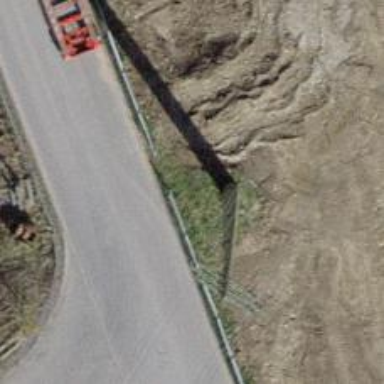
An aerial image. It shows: Power pole.